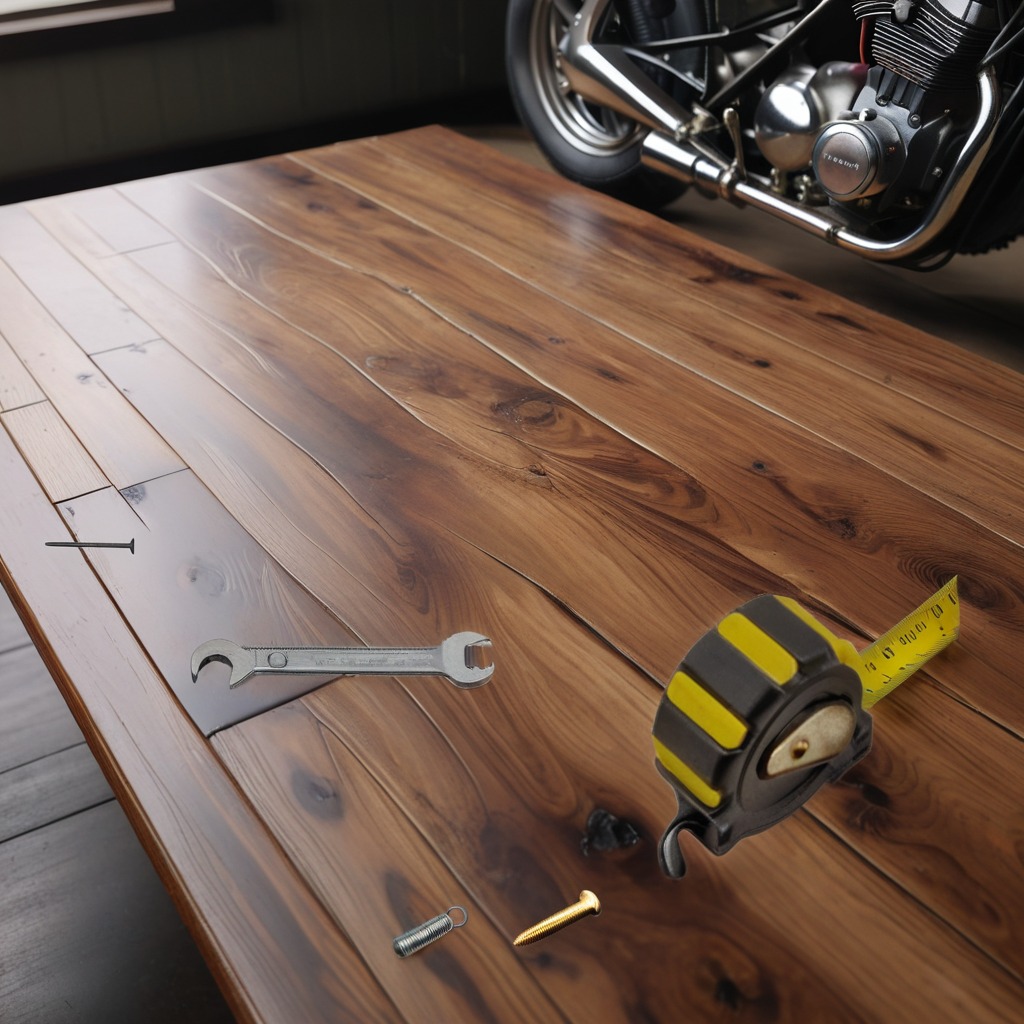
A measuring tape, an iron nail, a coiled metal spring, and a wrench are lying on the oil-spilled wooden table in a vintage motorcycle garage.